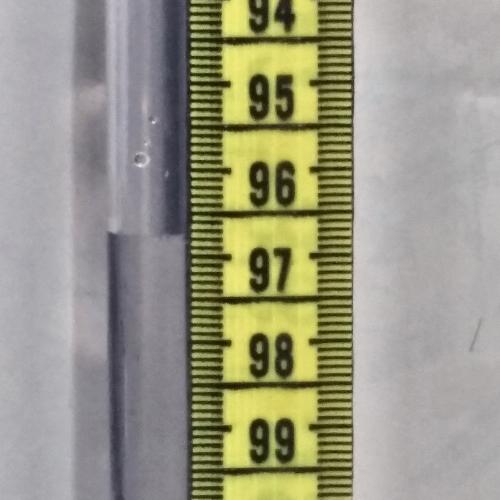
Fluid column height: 96.7 cm